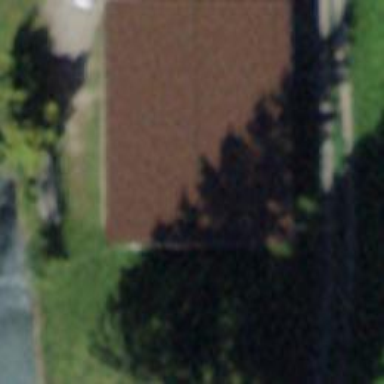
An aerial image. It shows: Shed.